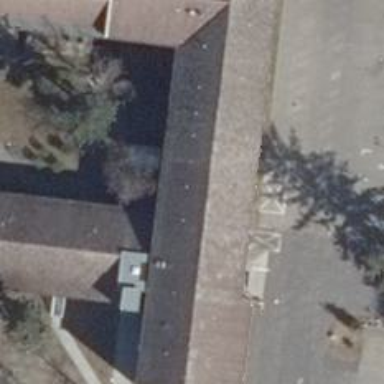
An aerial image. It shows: Healthcare center.